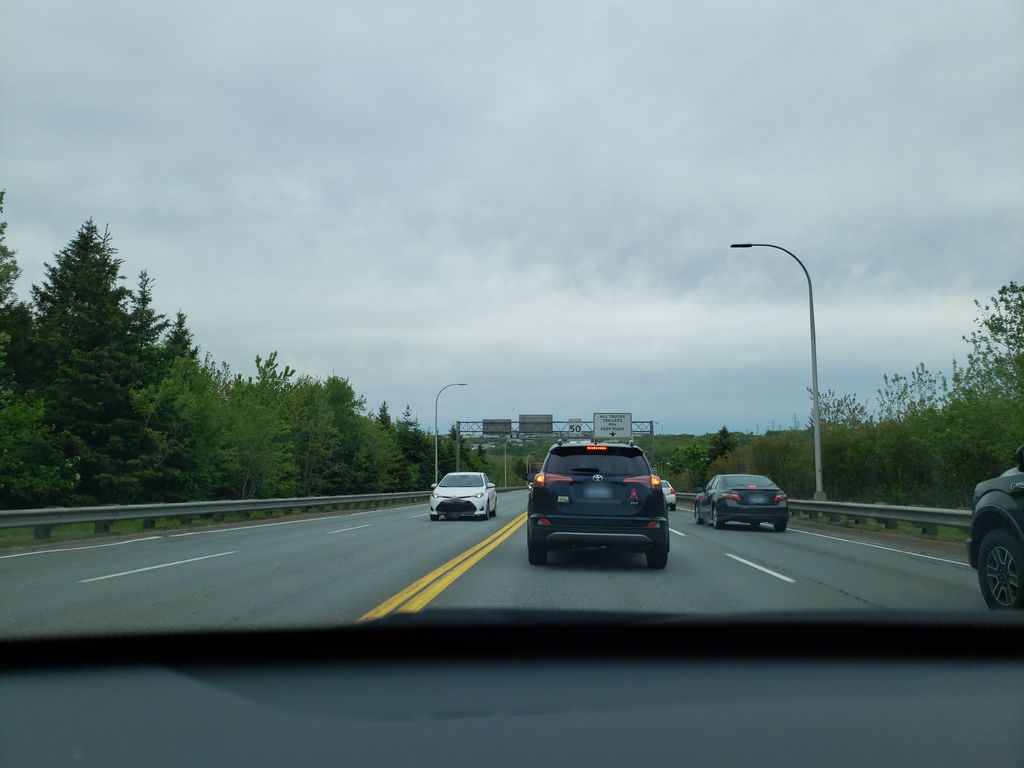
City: halifax